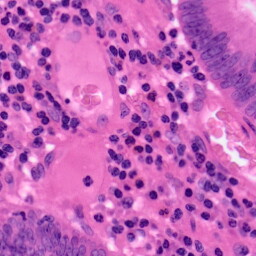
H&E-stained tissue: Colon